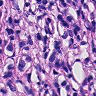
Metastatic tissue present: yes